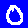
Digit: 0